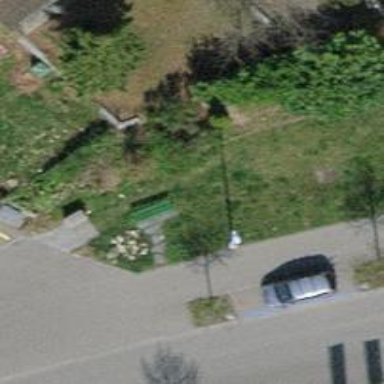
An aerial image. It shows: Bench for seating.